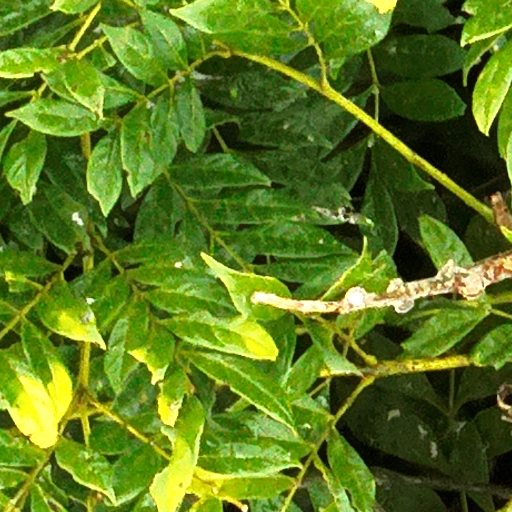
Species: Jacaranda copaia
GBIF accepted scientific name: Jacaranda copaia
Crown area (m\u00b2): 129.322